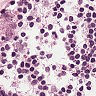
Metastatic tissue present: no